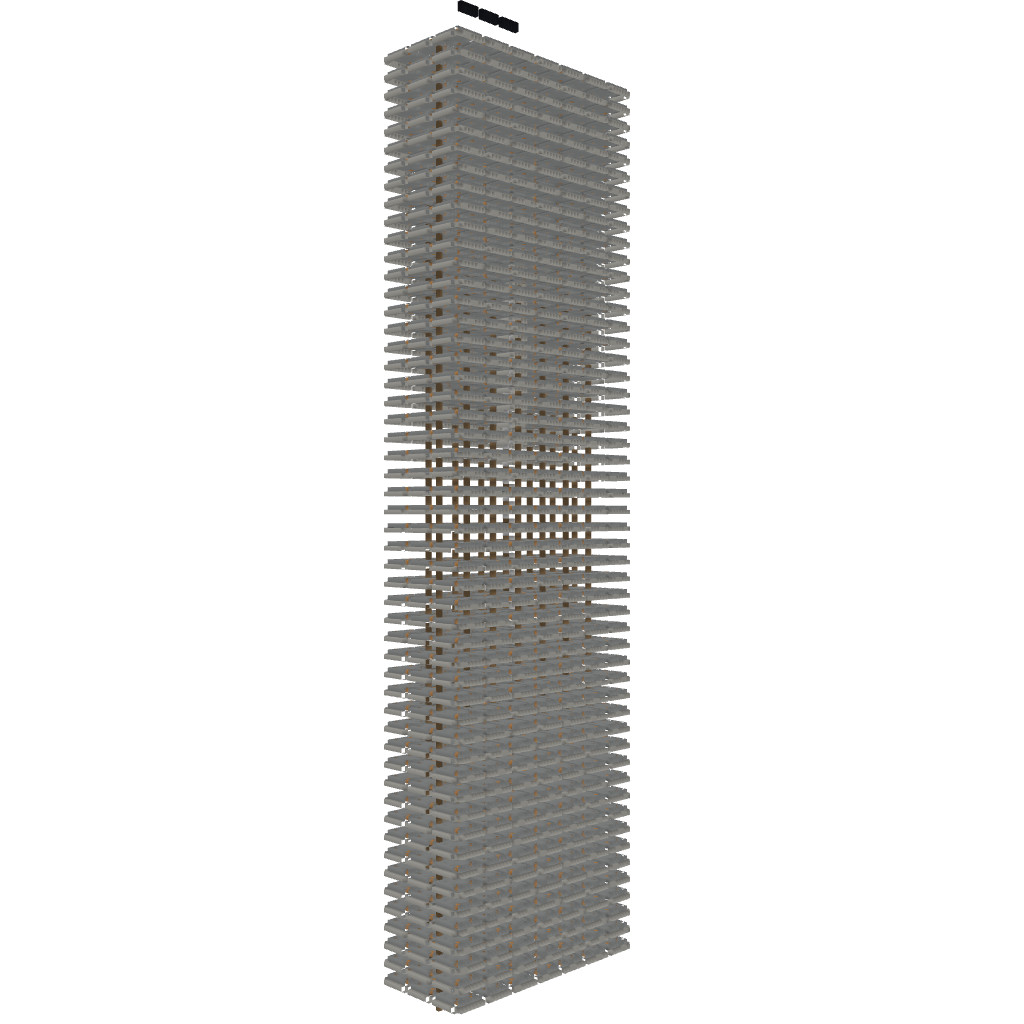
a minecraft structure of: Minecraft Condominium 1